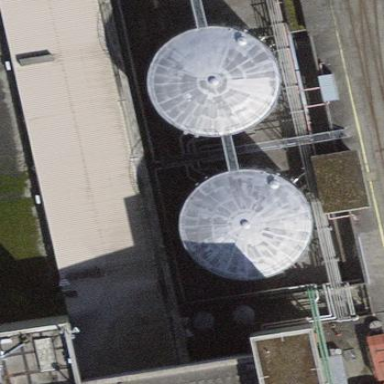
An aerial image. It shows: Storage tank building.